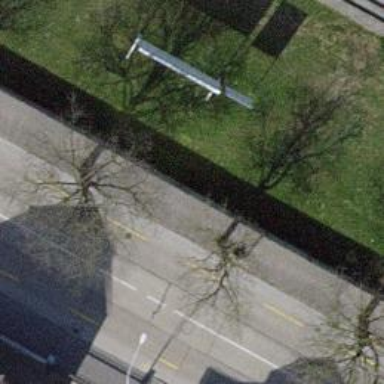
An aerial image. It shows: Avenue lined with broadleaved deciduous trees.